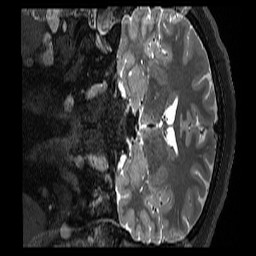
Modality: T2w
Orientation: coronal
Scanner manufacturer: siemens
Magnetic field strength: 3 T
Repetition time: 3.2 s
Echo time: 0.563 s